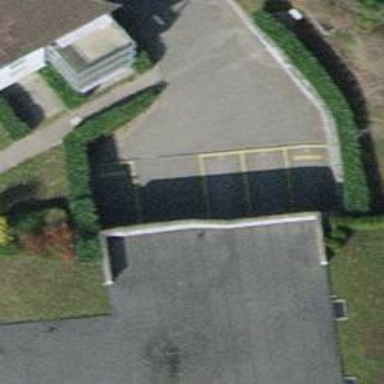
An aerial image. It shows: Parking entrance.